Question: I want to create a navigation panel in my C++.net application, and I want to keep a button (or similar component) depressed to show that is the page the user is currently on.

Thanks.
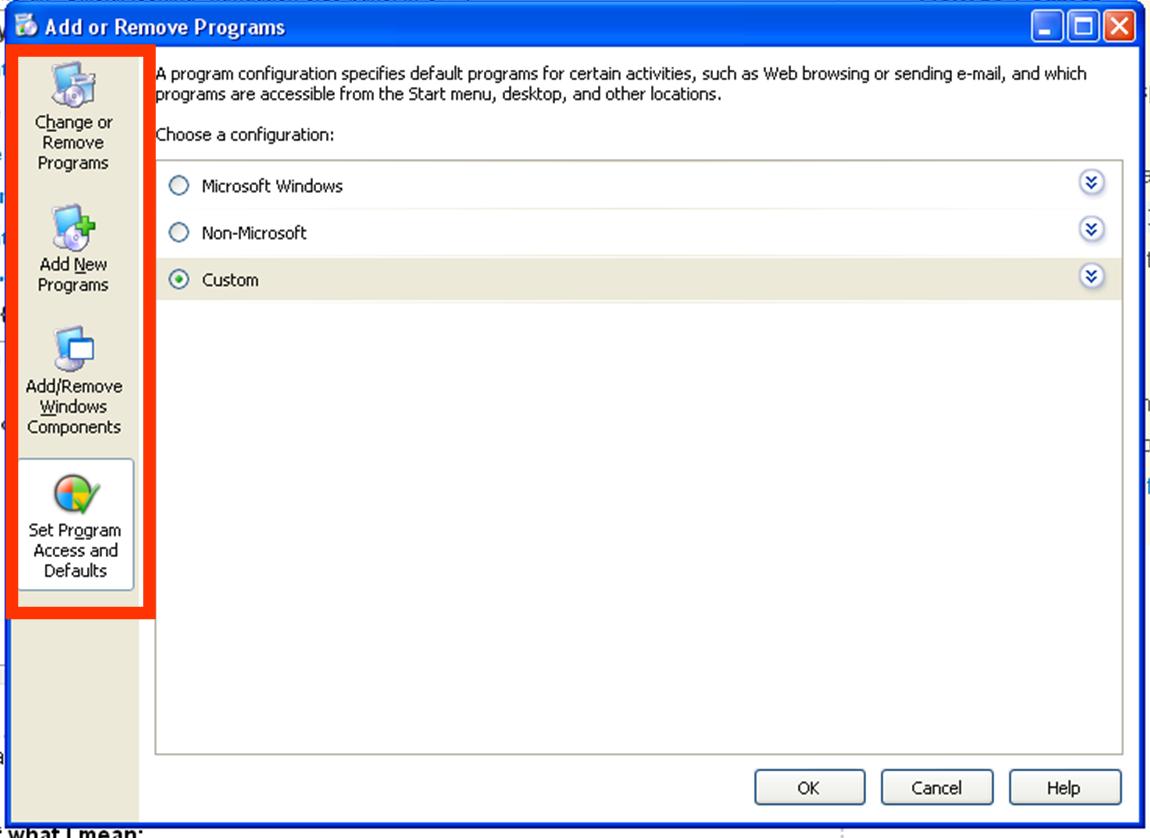
Answer: That is commonly called an "Outlook Bar". There are several examples at codeproject.com